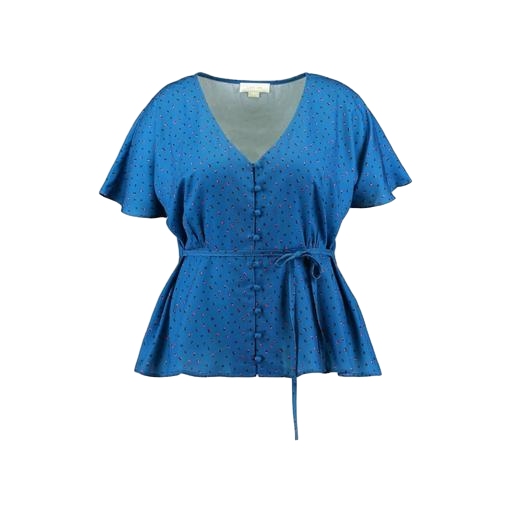
blue polka-dot top, blue polka-dot shirt, blue printed peplum blouse, white background